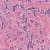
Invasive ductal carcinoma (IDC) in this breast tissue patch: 1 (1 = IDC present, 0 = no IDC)